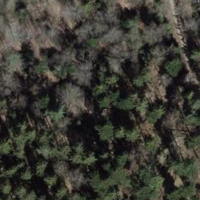
EUNIS habitat code: 44
Species observed at this site:
Lamium galeobdolon